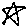
Label: star